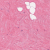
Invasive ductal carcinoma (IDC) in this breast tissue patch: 0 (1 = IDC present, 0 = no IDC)